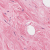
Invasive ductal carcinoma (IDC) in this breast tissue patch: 0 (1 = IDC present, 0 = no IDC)